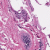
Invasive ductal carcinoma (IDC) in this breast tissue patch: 0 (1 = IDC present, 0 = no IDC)